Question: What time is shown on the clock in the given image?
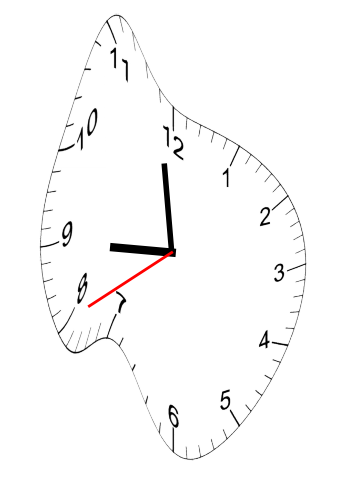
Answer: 08:58:40